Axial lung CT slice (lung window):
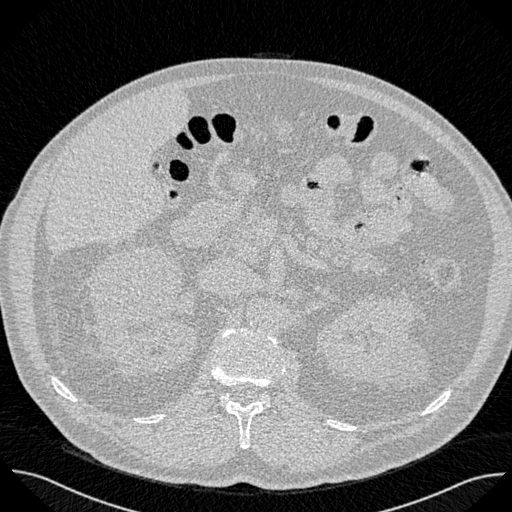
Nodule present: no